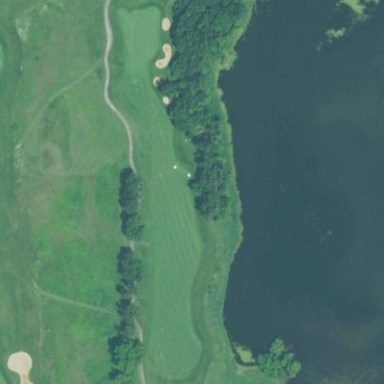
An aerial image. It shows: Rough area on grassy golf course.